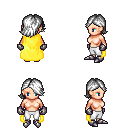
a pixel art fantasy rpg character, female body template, human, light skin, yellow cape, white pants, white swoop hairstyle, metal gloves, metal boots, four views (front, back, left, right), 2x2 character sprite sheet, small pixel art, hard edges, no anti-aliasing